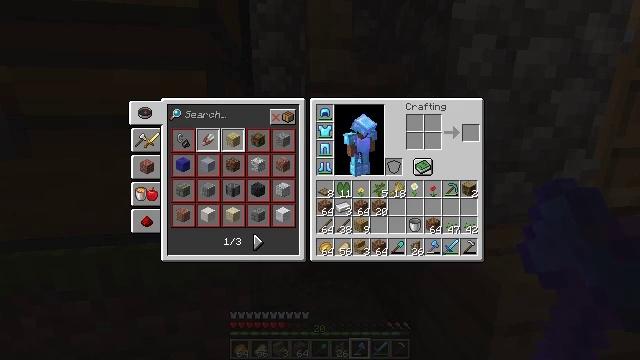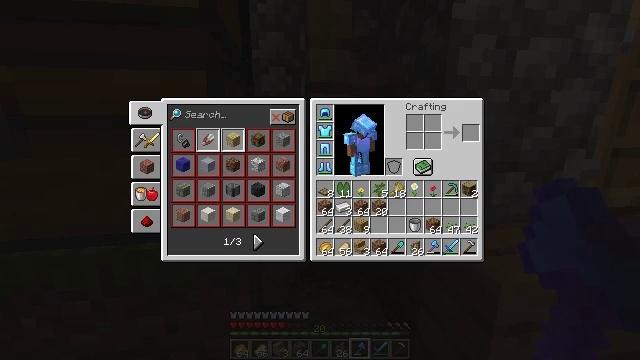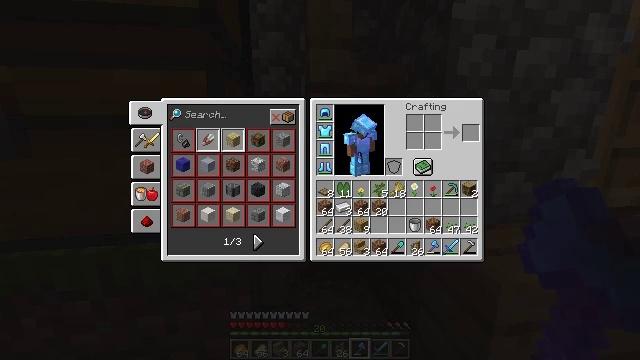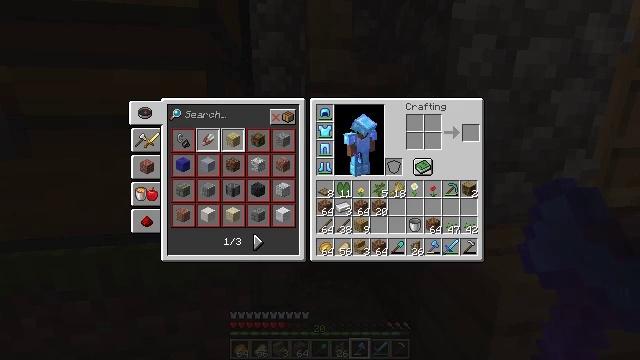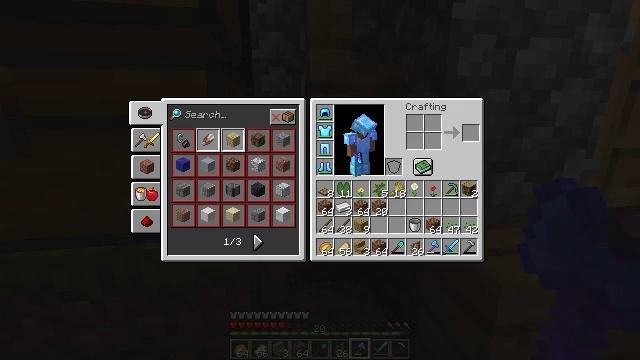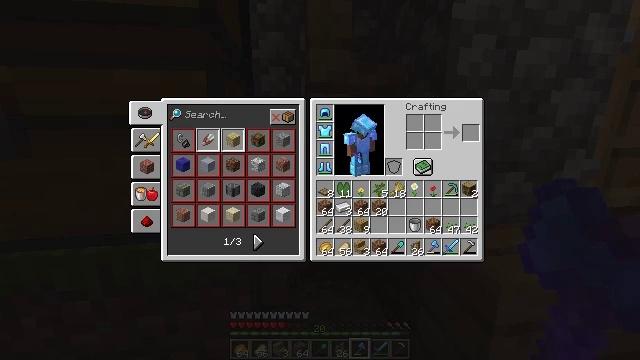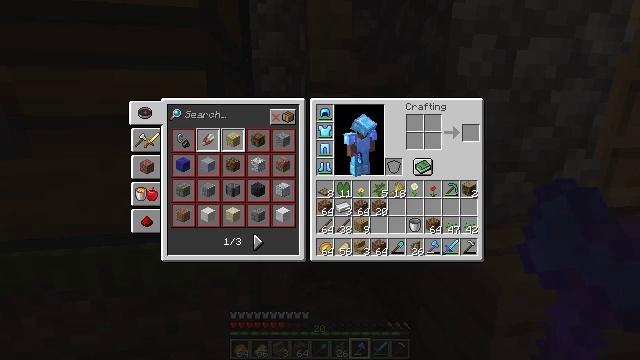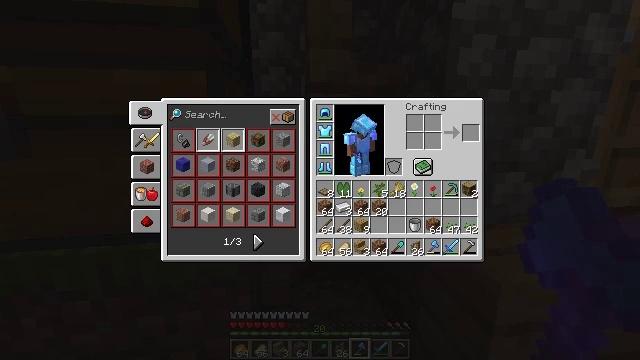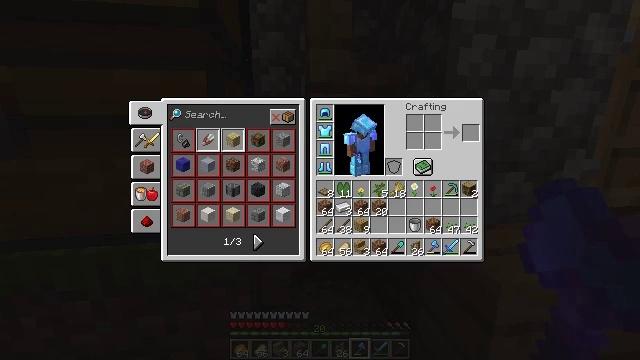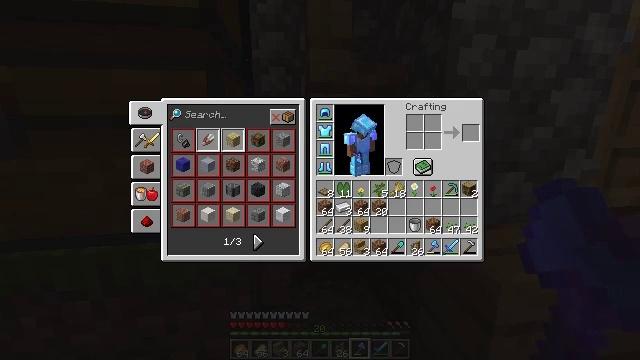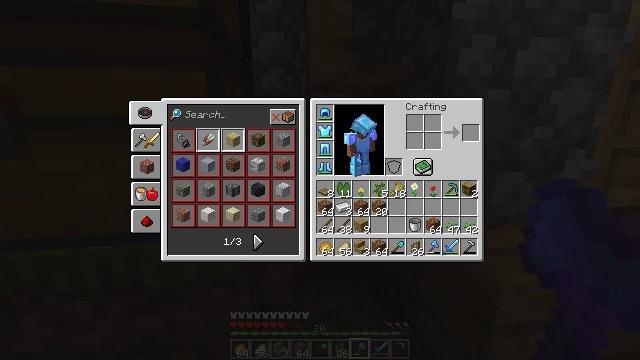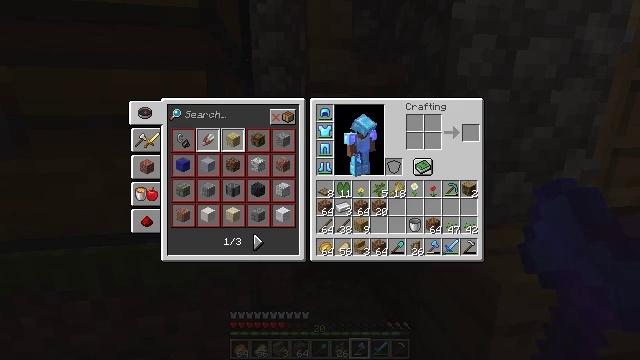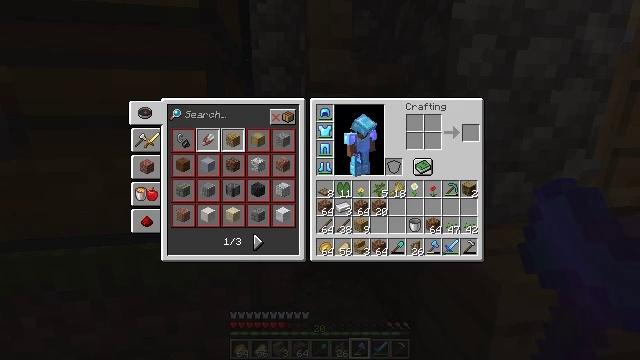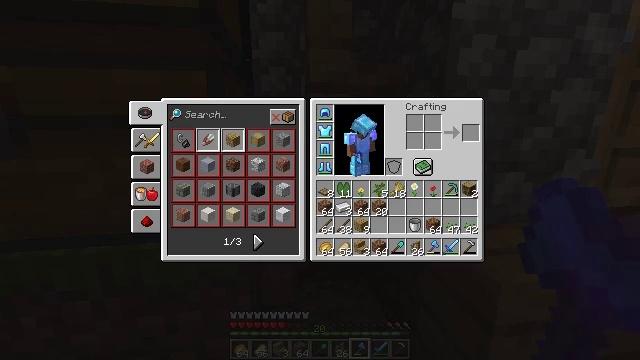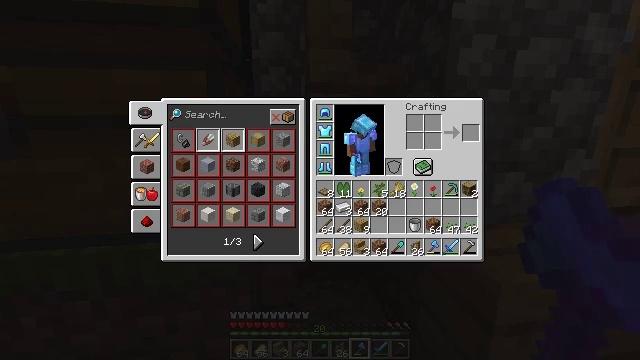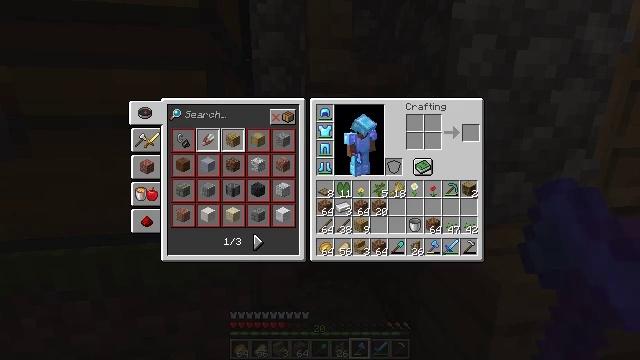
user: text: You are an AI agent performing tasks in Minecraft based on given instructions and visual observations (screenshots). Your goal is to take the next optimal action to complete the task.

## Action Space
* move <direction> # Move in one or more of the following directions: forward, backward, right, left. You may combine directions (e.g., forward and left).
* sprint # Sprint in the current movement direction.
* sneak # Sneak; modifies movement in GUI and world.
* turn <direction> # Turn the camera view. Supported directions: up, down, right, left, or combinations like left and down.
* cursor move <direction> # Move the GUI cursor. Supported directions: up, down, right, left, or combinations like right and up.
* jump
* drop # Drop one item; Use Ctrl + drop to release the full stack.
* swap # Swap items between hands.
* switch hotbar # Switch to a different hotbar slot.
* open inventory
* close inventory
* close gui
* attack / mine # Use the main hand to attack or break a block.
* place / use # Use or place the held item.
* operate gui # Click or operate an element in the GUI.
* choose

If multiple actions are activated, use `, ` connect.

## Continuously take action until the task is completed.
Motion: motion action
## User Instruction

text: Mine the oak fence from the structure.
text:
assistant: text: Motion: no_op
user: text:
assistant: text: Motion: no_op
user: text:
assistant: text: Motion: no_op
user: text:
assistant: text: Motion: no_op
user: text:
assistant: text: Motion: no_op
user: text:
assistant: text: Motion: no_op
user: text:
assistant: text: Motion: no_op
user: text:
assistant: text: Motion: no_op
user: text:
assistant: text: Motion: no_op
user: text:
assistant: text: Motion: no_op
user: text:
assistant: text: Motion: no_op
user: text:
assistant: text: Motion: no_op
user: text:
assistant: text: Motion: no_op
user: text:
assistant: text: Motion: no_op
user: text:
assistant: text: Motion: no_op
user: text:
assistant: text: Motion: no_op
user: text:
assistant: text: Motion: no_op
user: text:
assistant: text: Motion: no_op
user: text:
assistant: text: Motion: no_op
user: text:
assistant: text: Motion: no_op
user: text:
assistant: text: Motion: no_op
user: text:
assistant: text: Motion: no_op
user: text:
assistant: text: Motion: no_op
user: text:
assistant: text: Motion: no_op
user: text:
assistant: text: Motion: no_op
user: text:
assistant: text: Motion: no_op
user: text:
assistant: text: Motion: no_op
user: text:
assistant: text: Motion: no_op
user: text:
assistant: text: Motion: no_op
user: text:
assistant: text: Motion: no_op